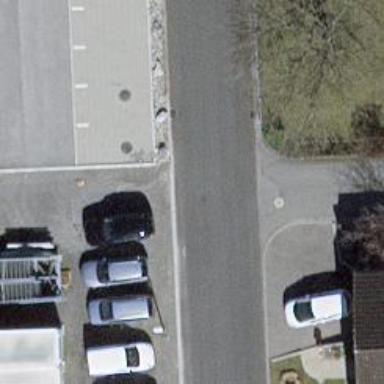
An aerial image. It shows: Smoothly paved residential road.